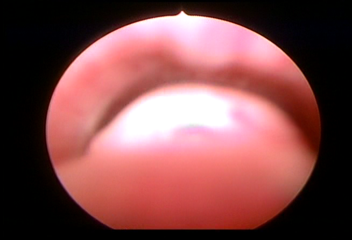
Modality: WLC
Class: Normal mucosa
Bladder cancer association: No